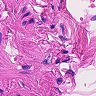
Metastatic tissue present: no